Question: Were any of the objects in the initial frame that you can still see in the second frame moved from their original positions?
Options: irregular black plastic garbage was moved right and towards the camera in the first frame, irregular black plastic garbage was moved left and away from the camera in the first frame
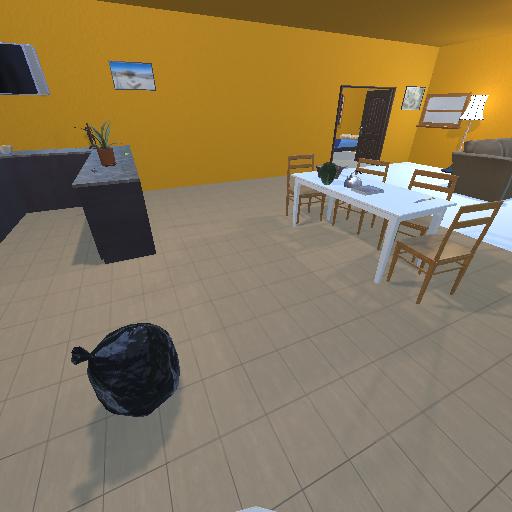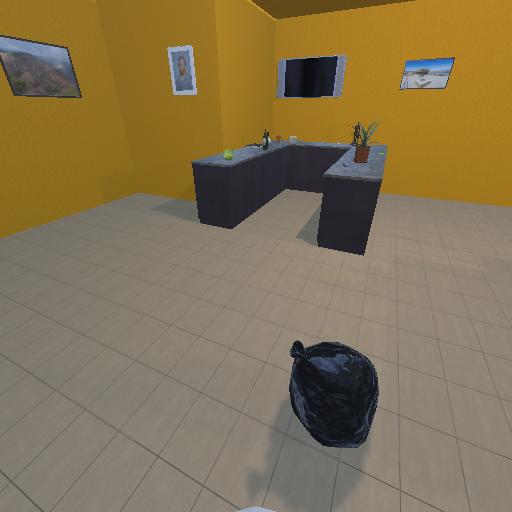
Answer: irregular black plastic garbage was moved right and towards the camera in the first frame